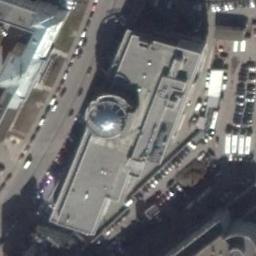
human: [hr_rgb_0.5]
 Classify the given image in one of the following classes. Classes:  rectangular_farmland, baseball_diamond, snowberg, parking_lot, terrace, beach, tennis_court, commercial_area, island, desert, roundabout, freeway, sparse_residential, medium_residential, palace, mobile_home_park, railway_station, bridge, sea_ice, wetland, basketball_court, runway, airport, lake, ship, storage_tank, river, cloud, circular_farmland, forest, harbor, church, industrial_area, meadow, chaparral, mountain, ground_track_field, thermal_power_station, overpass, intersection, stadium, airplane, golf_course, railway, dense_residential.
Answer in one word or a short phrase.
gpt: church